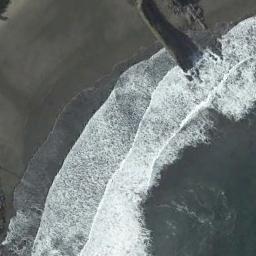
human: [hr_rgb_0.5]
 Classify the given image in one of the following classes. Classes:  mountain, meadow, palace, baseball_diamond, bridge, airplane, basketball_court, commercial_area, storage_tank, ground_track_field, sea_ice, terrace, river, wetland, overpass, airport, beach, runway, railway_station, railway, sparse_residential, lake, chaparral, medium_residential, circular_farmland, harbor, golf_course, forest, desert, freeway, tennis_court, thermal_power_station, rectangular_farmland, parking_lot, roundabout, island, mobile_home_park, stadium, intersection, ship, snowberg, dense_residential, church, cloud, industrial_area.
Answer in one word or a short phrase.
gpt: beach